Aerial crown-view tile of a tropical tree (Barro Colorado Island, Panama), acquired 20240611:
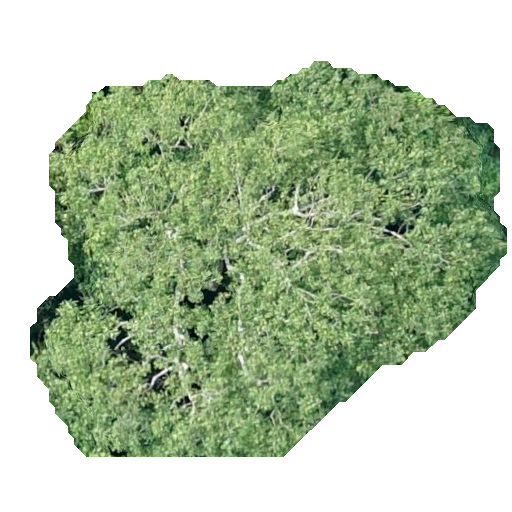
Species: Dipteryx oleifera
GBIF accepted scientific name: Dipteryx oleifera
Crown area: 223.555 m²